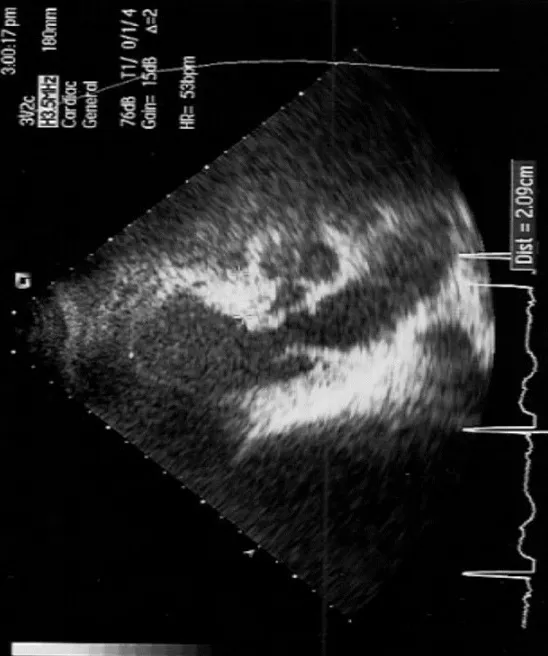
Transthoracic ultrasonography showed an asymmetrically overdeveloped left ventricle.
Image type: radiology (ultrasound)